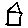
Label: house